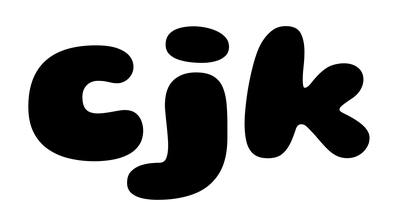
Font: Gluten_Black